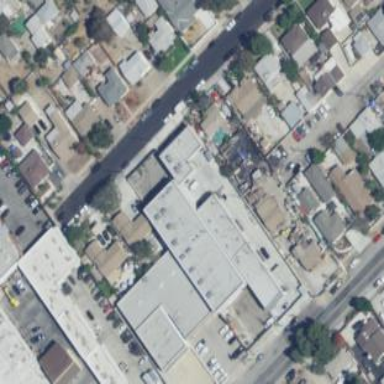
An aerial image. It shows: Warehouse building.